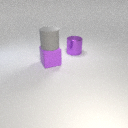
large purple rubber cube below large gray rubber cylinder